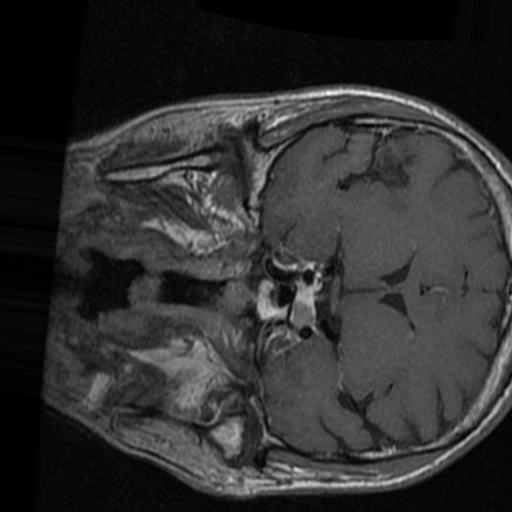
Label: brain_tumor